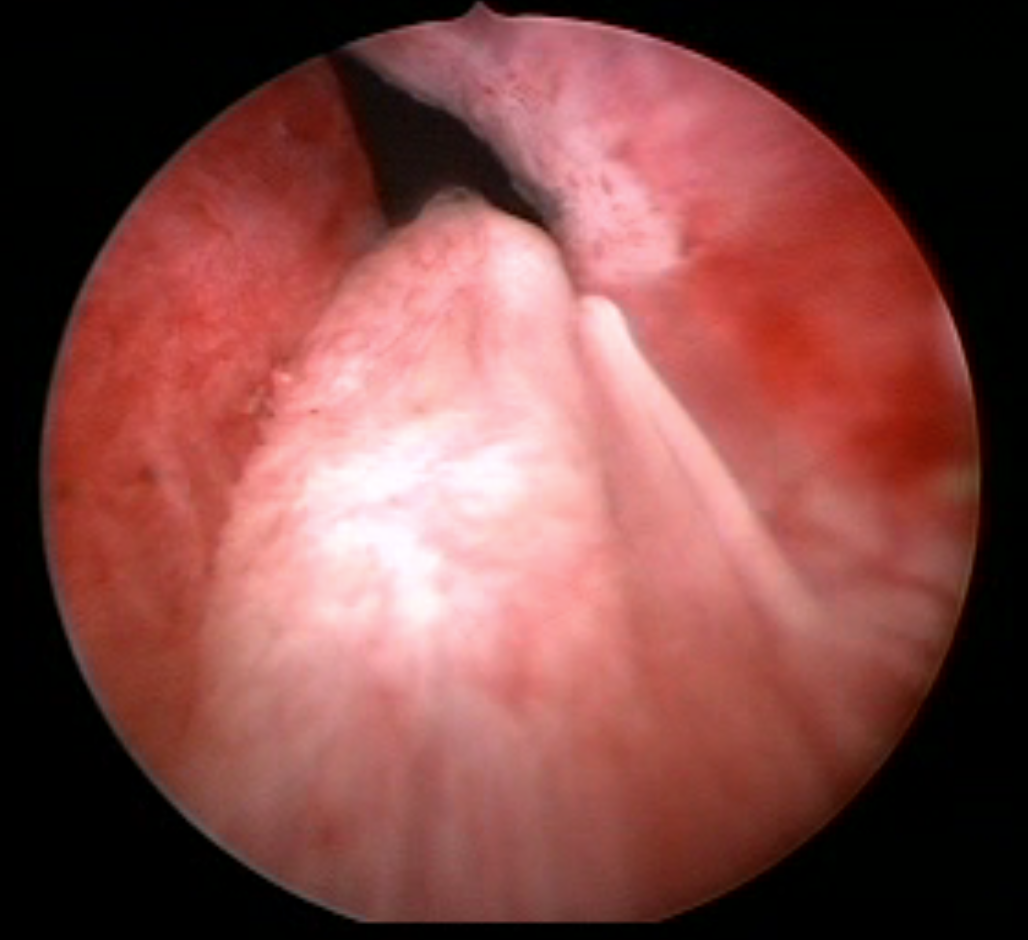
Modality: WLC
Class: Anatomical landmarks
Subclass: ProstaticUrethra
Lesion: L0
Bladder cancer association: No